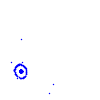
Particle: pion